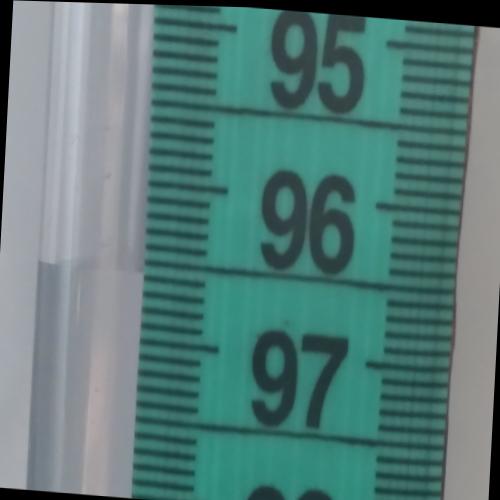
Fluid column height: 96.6 cm